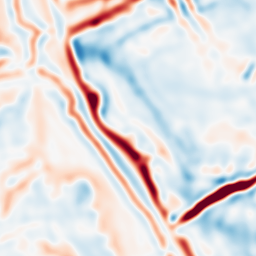
Category: multiscale
Decomposition family: log
Decomposition parameters: sigma: 5
Upsampling method: bicubic
Upsampling parameters: scale: 8
Upsampling scale: 8